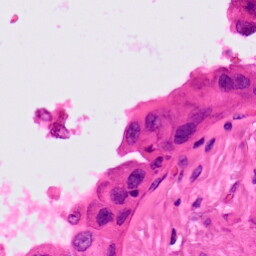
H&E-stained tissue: Lung